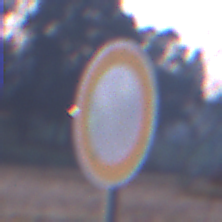
Verkehrszeichen: VerbotFahrzeugeAllerArt
Umgebung: Outdoor, Nature
Tageszeit: SunriseSunset
Wetter: Clear
Licht: Natural
Jahreszeit: NotSpecified
Kontrast: LowContrast